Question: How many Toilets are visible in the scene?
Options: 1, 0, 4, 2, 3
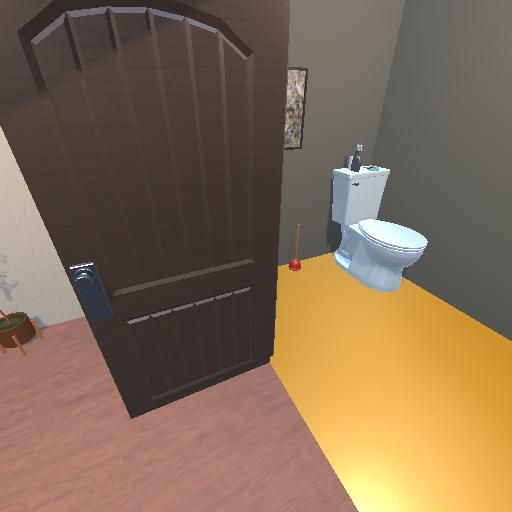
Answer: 1